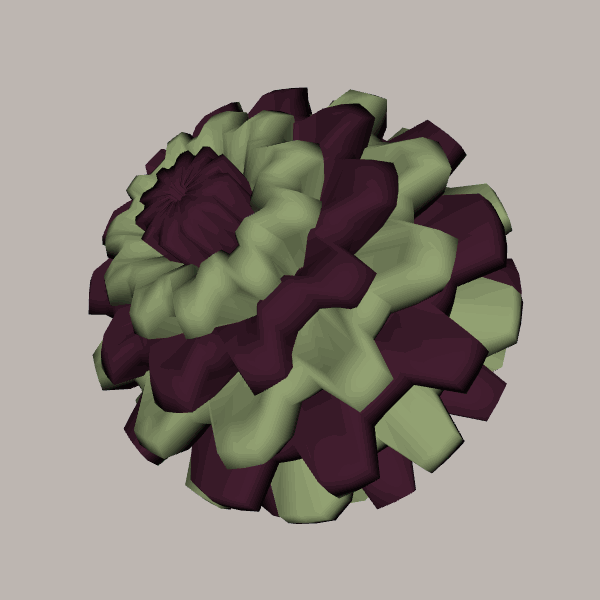
Background: light